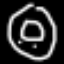
Label: donut